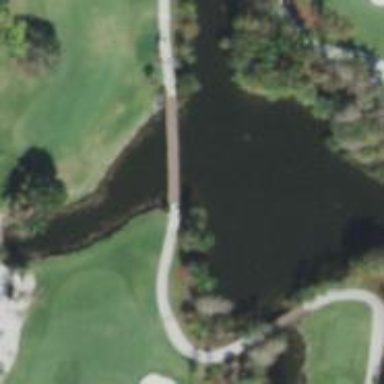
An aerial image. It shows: Service road on bridge designed for golf cartpath.